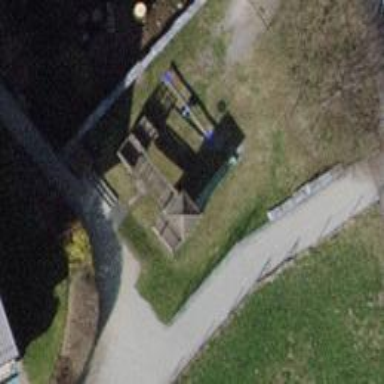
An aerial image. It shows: Playground structure.